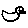
Label: bird